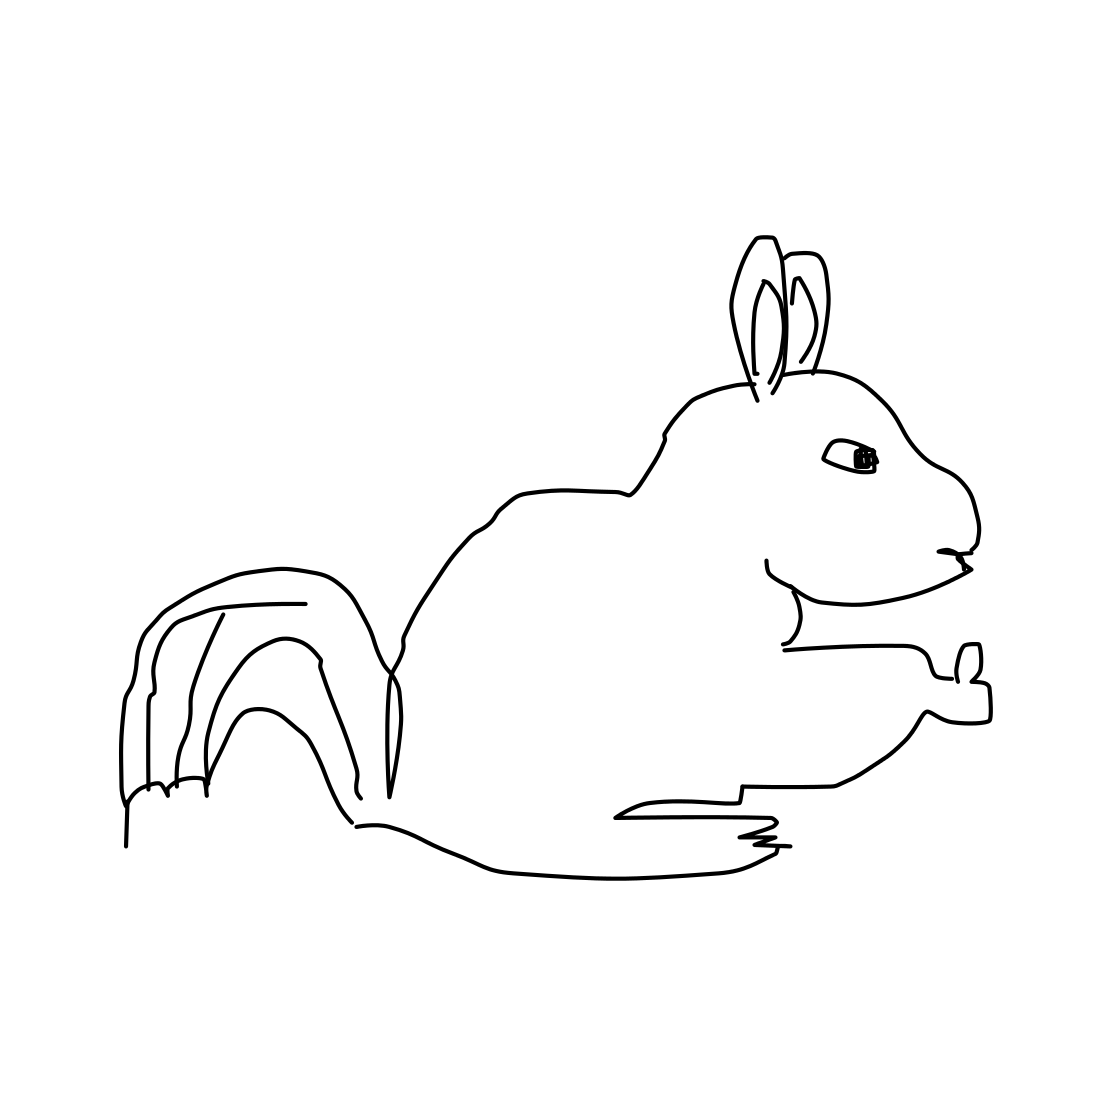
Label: squirrel